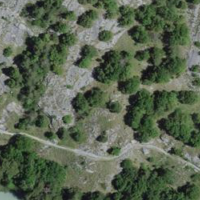
EUNIS habitat code: 48
Species observed at this site:
Erysimum rhaeticum